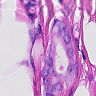
Metastatic tissue present: yes